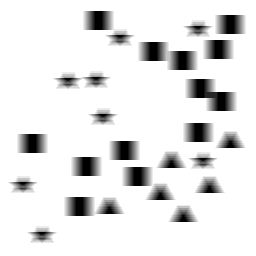
Squares: 13
Triangles: 6
Stars: 8
Total shapes: 27